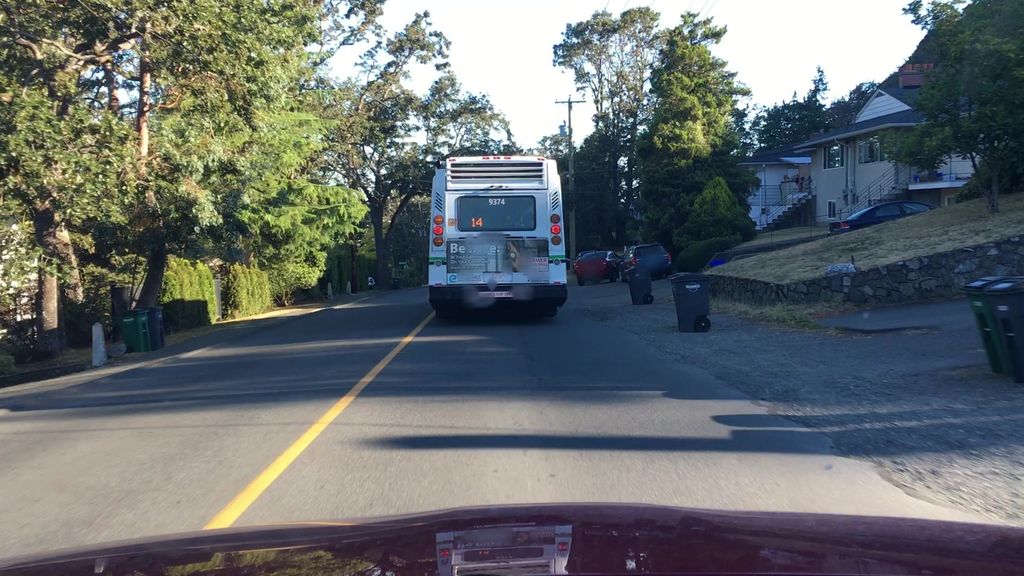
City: victoria